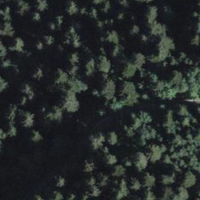
EUNIS habitat code: 43
Species observed at this site:
Streptopus amplexifolius